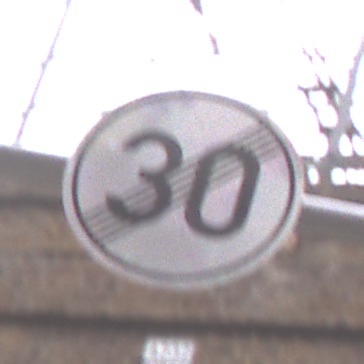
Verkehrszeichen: EndeGeschwindigkeit30
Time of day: MorningAfternoon
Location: Outdoor (Urban)
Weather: Overcast
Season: NotSpecified
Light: Natural